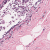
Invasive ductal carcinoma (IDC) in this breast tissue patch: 0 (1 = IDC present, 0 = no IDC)